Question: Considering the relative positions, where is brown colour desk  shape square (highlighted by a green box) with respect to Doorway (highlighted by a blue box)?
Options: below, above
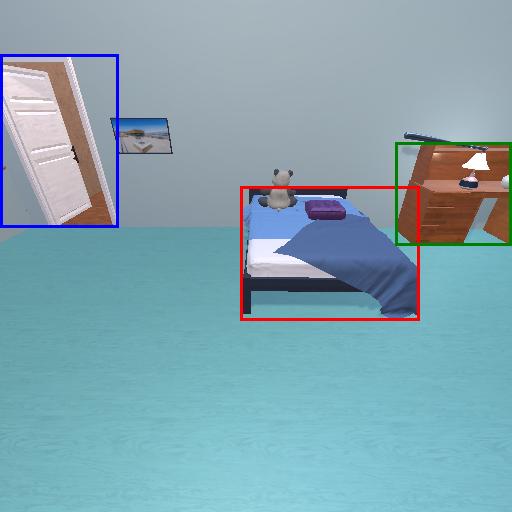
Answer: below